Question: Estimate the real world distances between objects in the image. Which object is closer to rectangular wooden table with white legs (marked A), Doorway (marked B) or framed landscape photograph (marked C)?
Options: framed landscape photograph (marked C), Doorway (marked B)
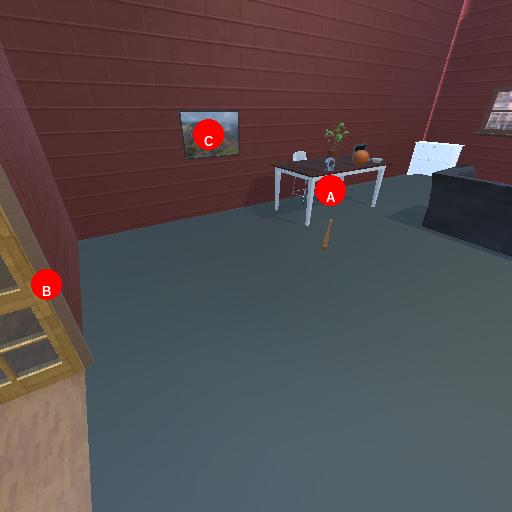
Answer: framed landscape photograph (marked C)